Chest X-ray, PA view. Patient: 64 years old, sex F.
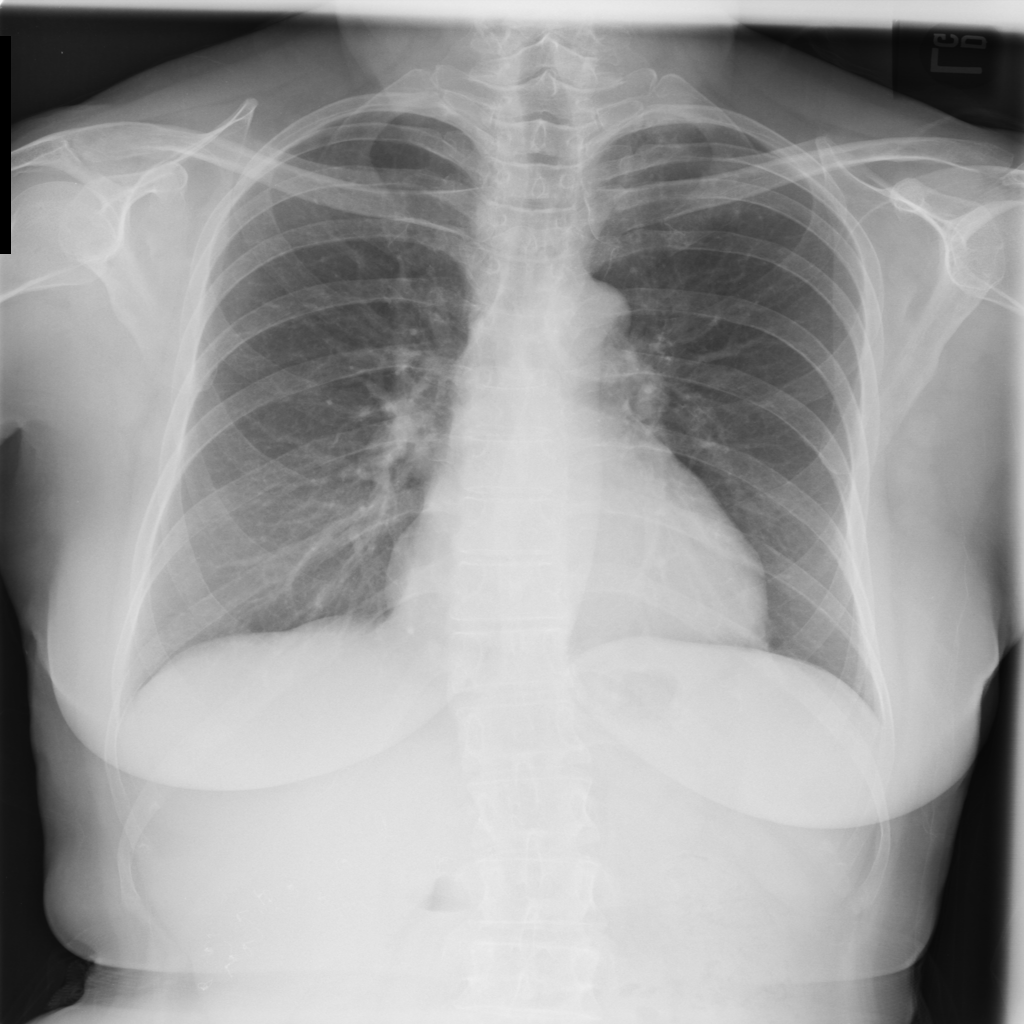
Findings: No Finding